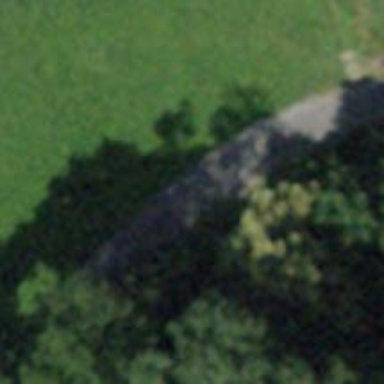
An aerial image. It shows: Track road with grade1 pebblestone surface.